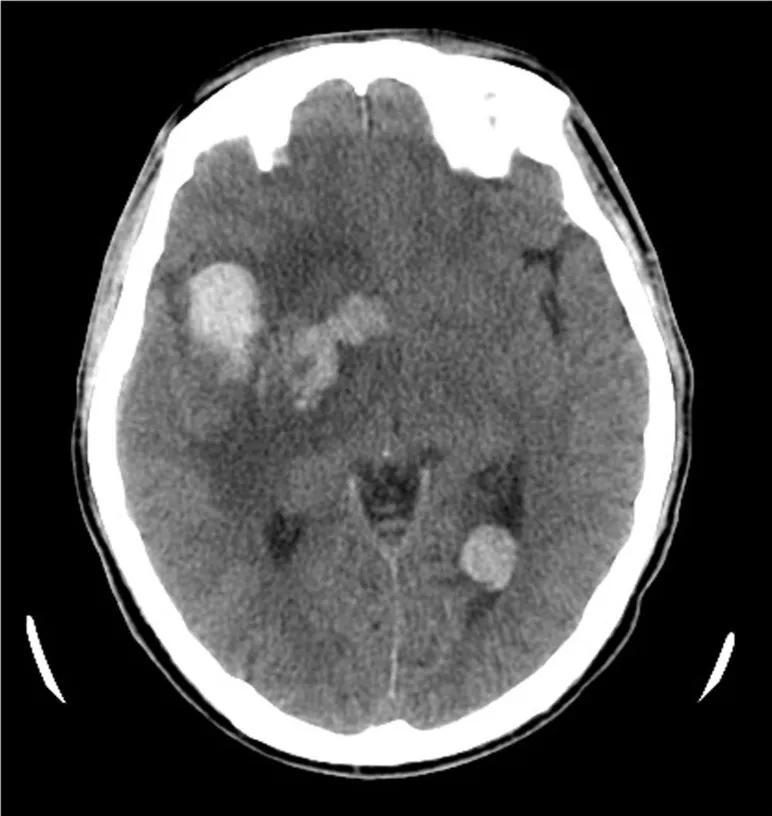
Computed tomography (CT) scan of head without intravenous (IV) contrast demonstrating scattered multifocal acute intra-cerebral hemorrhage (ICH) and marked perilesional edema after supportive treatment of ICH.
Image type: radiology (ct)